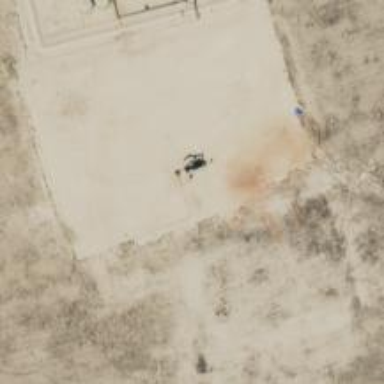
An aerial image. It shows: Petroleum well.